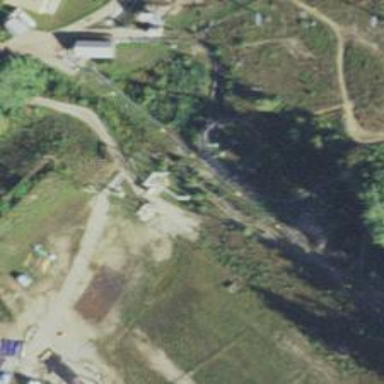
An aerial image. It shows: Narrow-gauge railway bridge.